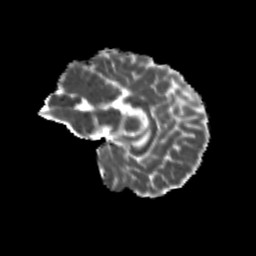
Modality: MD
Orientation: sagittal
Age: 14
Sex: male
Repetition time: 9.5 s
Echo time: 0.089 s